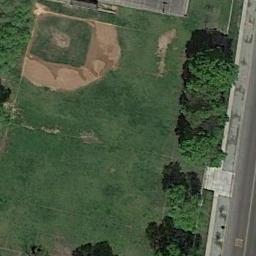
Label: baseball_diamond